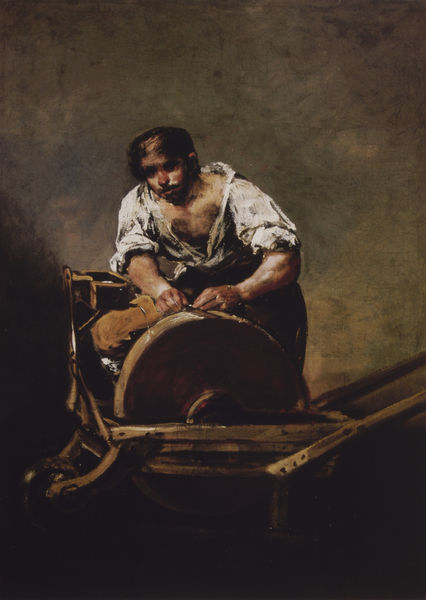
Titel: Knive Grinder
Künstler: Francisco José Goya Lucientes
Standort: Budapest
Institution: Szépmüvészeti Múzeum
Schlagwörter: blau, dunkel, gemälde, kopf, mann, rubens, schatten, wasser, weiß, mädchen, braun, brust, frau, grau, holz, licht, mund, nase, ohr, schwarz, blick, rot, bart, hemd, hose, wand, arm, arme, bluse, gesicht, messer, stein, bildnis, hände, portrait, porträt, haare, realismus, schleifen, frontal, arbeit, genre, karren, müller, rund, spanien, düster, genrebild, venedig, arbeiten, drehen, arbeiter, holzkarren, karre, rad, schubkarre, schubkarren, wagen, einfach, wolle, muskeln, goya, knie, oberkörper, griff, klinge, maschine, schmutz, sozialkritik, deichsel, portrai, handwerk, handwerker, hochgekrempelt, schreiner, werkstatt, werkzeug, brauntöne, junger, lederhose, armut, weißes hemd, kräftig, schmied, messerschleifer, schleifer, schleifstein, piazzetta, schärfen, wetzstein, behaart, wasserbehälter, mühlstein, brusthaar, anstrich, scherenschleifer, handwerksgerät, arbei, portrain, schleistein, muslkeln, scherenschleife, messerschleifen